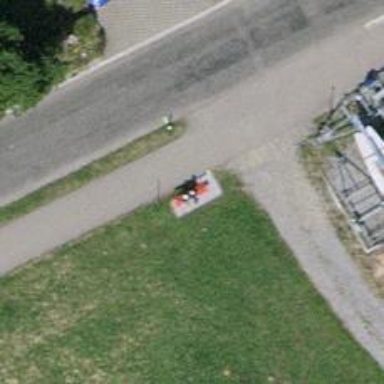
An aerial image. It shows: Red bench.